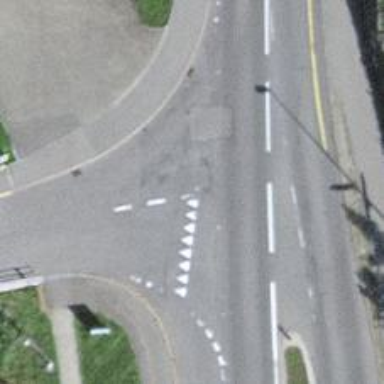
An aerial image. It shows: Road with "give way" sign.